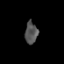
Tissue: prostate
Cell type: T cells
Senescence score: 0.3213
Nuclear area (px): 273
Mean DAPI intensity: 83.355